Question: This is a really weird one!
I cant see a ruler in my design view of my access any more.
I have not changed any settings that I am aware of.
This is what is looks like when I am in design view now.

Please let me know if you have encountered this and know a solution.
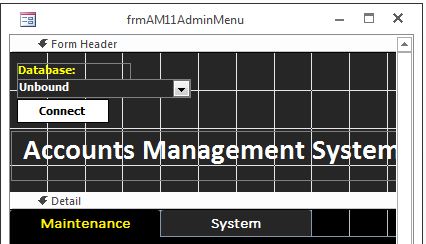
Answer: Right click in the details section and click on Ruler to re-enable it.
You can also go to the Ribbon, under Form Design, Arrange tab, Size and Space button, click Ruler.